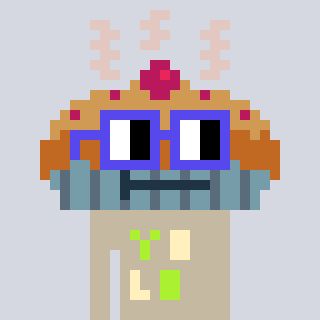
a pixel art character with square blue glasses, a pie-shaped head and a bege-colored body on a cool background